Question: I'm drawing a rectangle on a custom subclass of NSView which can then be dragged within the borders of the view:

The code for doing this is:
'''
// Get the starting location of the mouse down event.
NSPoint location = [self convertPoint: [event locationInWindow] fromView: nil];
// Break out if this is not within the bounds of the rect.
if (!NSPointInRect(location, [self boundsOfAllControlPoints])) {
return;
}
while (YES) {
// Begin modal mouse tracking, looking for mouse dragged and mouse up events
NSEvent *trackingEvent = [[self window] nextEventMatchingMask:(NSLeftMouseDraggedMask | NSLeftMouseUpMask)];
// Get tracking location and convert it to point in the view.
NSPoint trackingLocation = [self convertPoint:[trackingEvent locationInWindow] fromView:nil];
// Calculate the delta's of x and y compared to the previous point.
long dX = location.x - trackingLocation.x;
long dY = location.y - trackingLocation.y;
// Update all points in the rect
for (int i = 0; i < 4; i++) {
NSPoint newPoint = NSMakePoint(points[i].x - dX, points[i].y - dY);
points[i] = newPoint;
}
NSLog(@"Tracking location x: %f y: %f", trackingLocation.x, trackingLocation.y);
// Set current location as previous location.
location = trackingLocation;
// Ask for a redraw.
[self setNeedsDisplay:YES];
// Stop mouse tracking if a mouse up is received.
if ([trackingEvent type] == NSLeftMouseUp) {
break;
}
}
'''
I basically catch a mouse down event and check whether its location is inside the draggable rect. If it is, I start tracking the movement of the mouse in trackingEvent. I calculate the delta's for x and y coordinates, create new points for the draggable rect, and request a refresh of the views display.
Although it works, it looks a bit "amateurish" as during the drag, the mouse pointer will catch up with the shape being dragged and will eventually cross its borders. In other drag operations one will see the mouse pointer fixed to the position of the object being dragged, from start to finish of the drag operation.
What is causing this effect?
I've changed my approach following Rob's answer and adopted the three method approach:
'''
- (void) mouseDown: (NSEvent*) event {
// There was a mouse down event which might be in the thumbnail rect.
[self setDragStartPoint: [self convertPoint: [event locationInWindow] fromView: nil]];
// Indicate we have a valid start of a drag.
if (NSPointInRect([self dragStartPoint], [self boundsOfAllControlPoints])) {
[self setValidDrag: YES];
}
}
- (void) mouseDragged: (NSEvent *) anEvent {
// Return if a valid drag was not detected during a mouse down event.
if (![self validDrag]) {
return;
}
NSLog(@"Tracking a drag.");
// Get tracking location and convert it to point in the view.
NSPoint trackingLocation = [self convertPoint: [anEvent locationInWindow] fromView: nil];
// Calculate the delta's of x and y compared to the previous point.
long dX = [self dragStartPoint].x - trackingLocation.x;
long dY = [self dragStartPoint].y - trackingLocation.y;
// Update all points in the rect
for (int i = 0; i < 4; i++) {
NSPoint newPoint = NSMakePoint(points[i].x - dX, points[i].y - dY);
points[i] = newPoint;
}
// Ask for a redraw.
[self setNeedsDisplay:YES];
NSLog(@"Tracking location x: %f y: %f", trackingLocation.x, trackingLocation.y);
// Set current location as previous location.
[self setDragStartPoint: trackingLocation];
NSLog(@"Completed mouseDragged method. Allow for repaint.");
}
- (void) mouseUp: (NSEvent *) anEvent {
// End the drag.
[self setValidDrag: NO];
[self setNeedsDisplay: YES];
}
'''
Although the effect is slightly better, there's still a noticeable delay with the rect eventually dragging behind the direction of movement of the mouse pointer. This is especially noticeable when I move the mouse slowly during a drag.
EDIT 2:
Got it. The problem was with calculating the deltas. I used long for that while I should use float. Works great now.
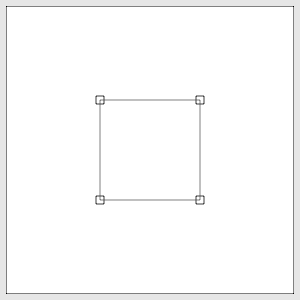
Answer: You're holding onto the event loop during the draw, which means that the square never gets to redraw. Your call to 'setNeedsDisplay:' doesn't draw anything. It just flags the view to be redrawn. It can't redraw until this routine returns, which you don't do until the mouse button is released.
Read <URL> for a full discussion on how to implement dragging in Cocoa. You either need to return from 'mouseDown:' and override 'mouseDragged:' and 'mouseUp:', or you need to pump the event loop yourself so that the drawing cycle can process.
I tend to recommend the first approach, even though it requires multiple methods. Pumping the event loop can create very surprising bugs and should be used with caution. The most common bugs in my experience are due to delayed selectors firing when you pump the event loop, causing "extra" code to run in the middle of your dragging routine. In some cases, this can cause reentrance and deadlock. (I've had this happen....)